Question: Count the number of objects in the diagram.
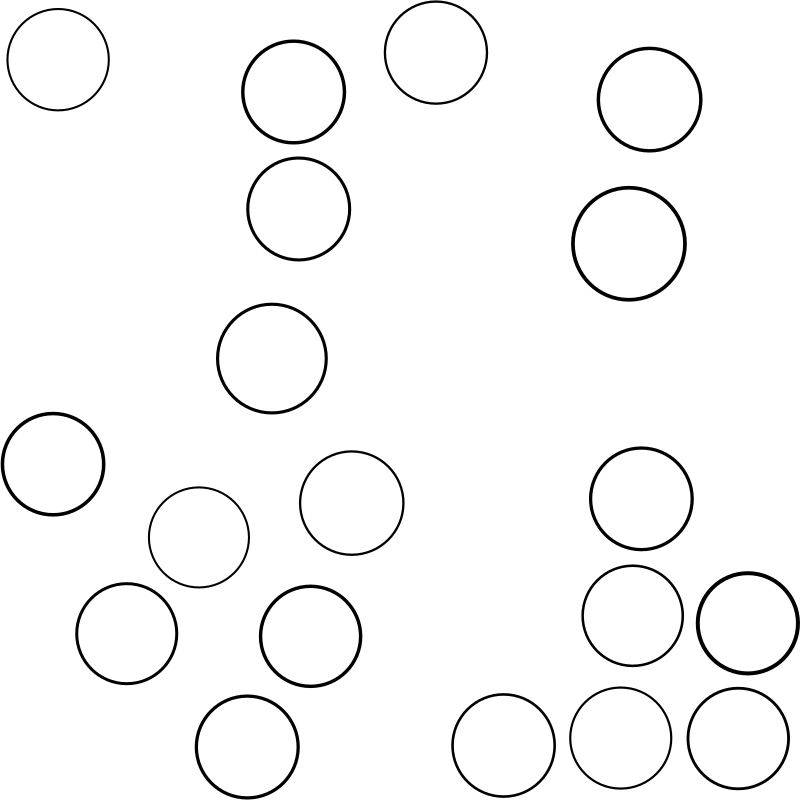
Answer: 19